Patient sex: F
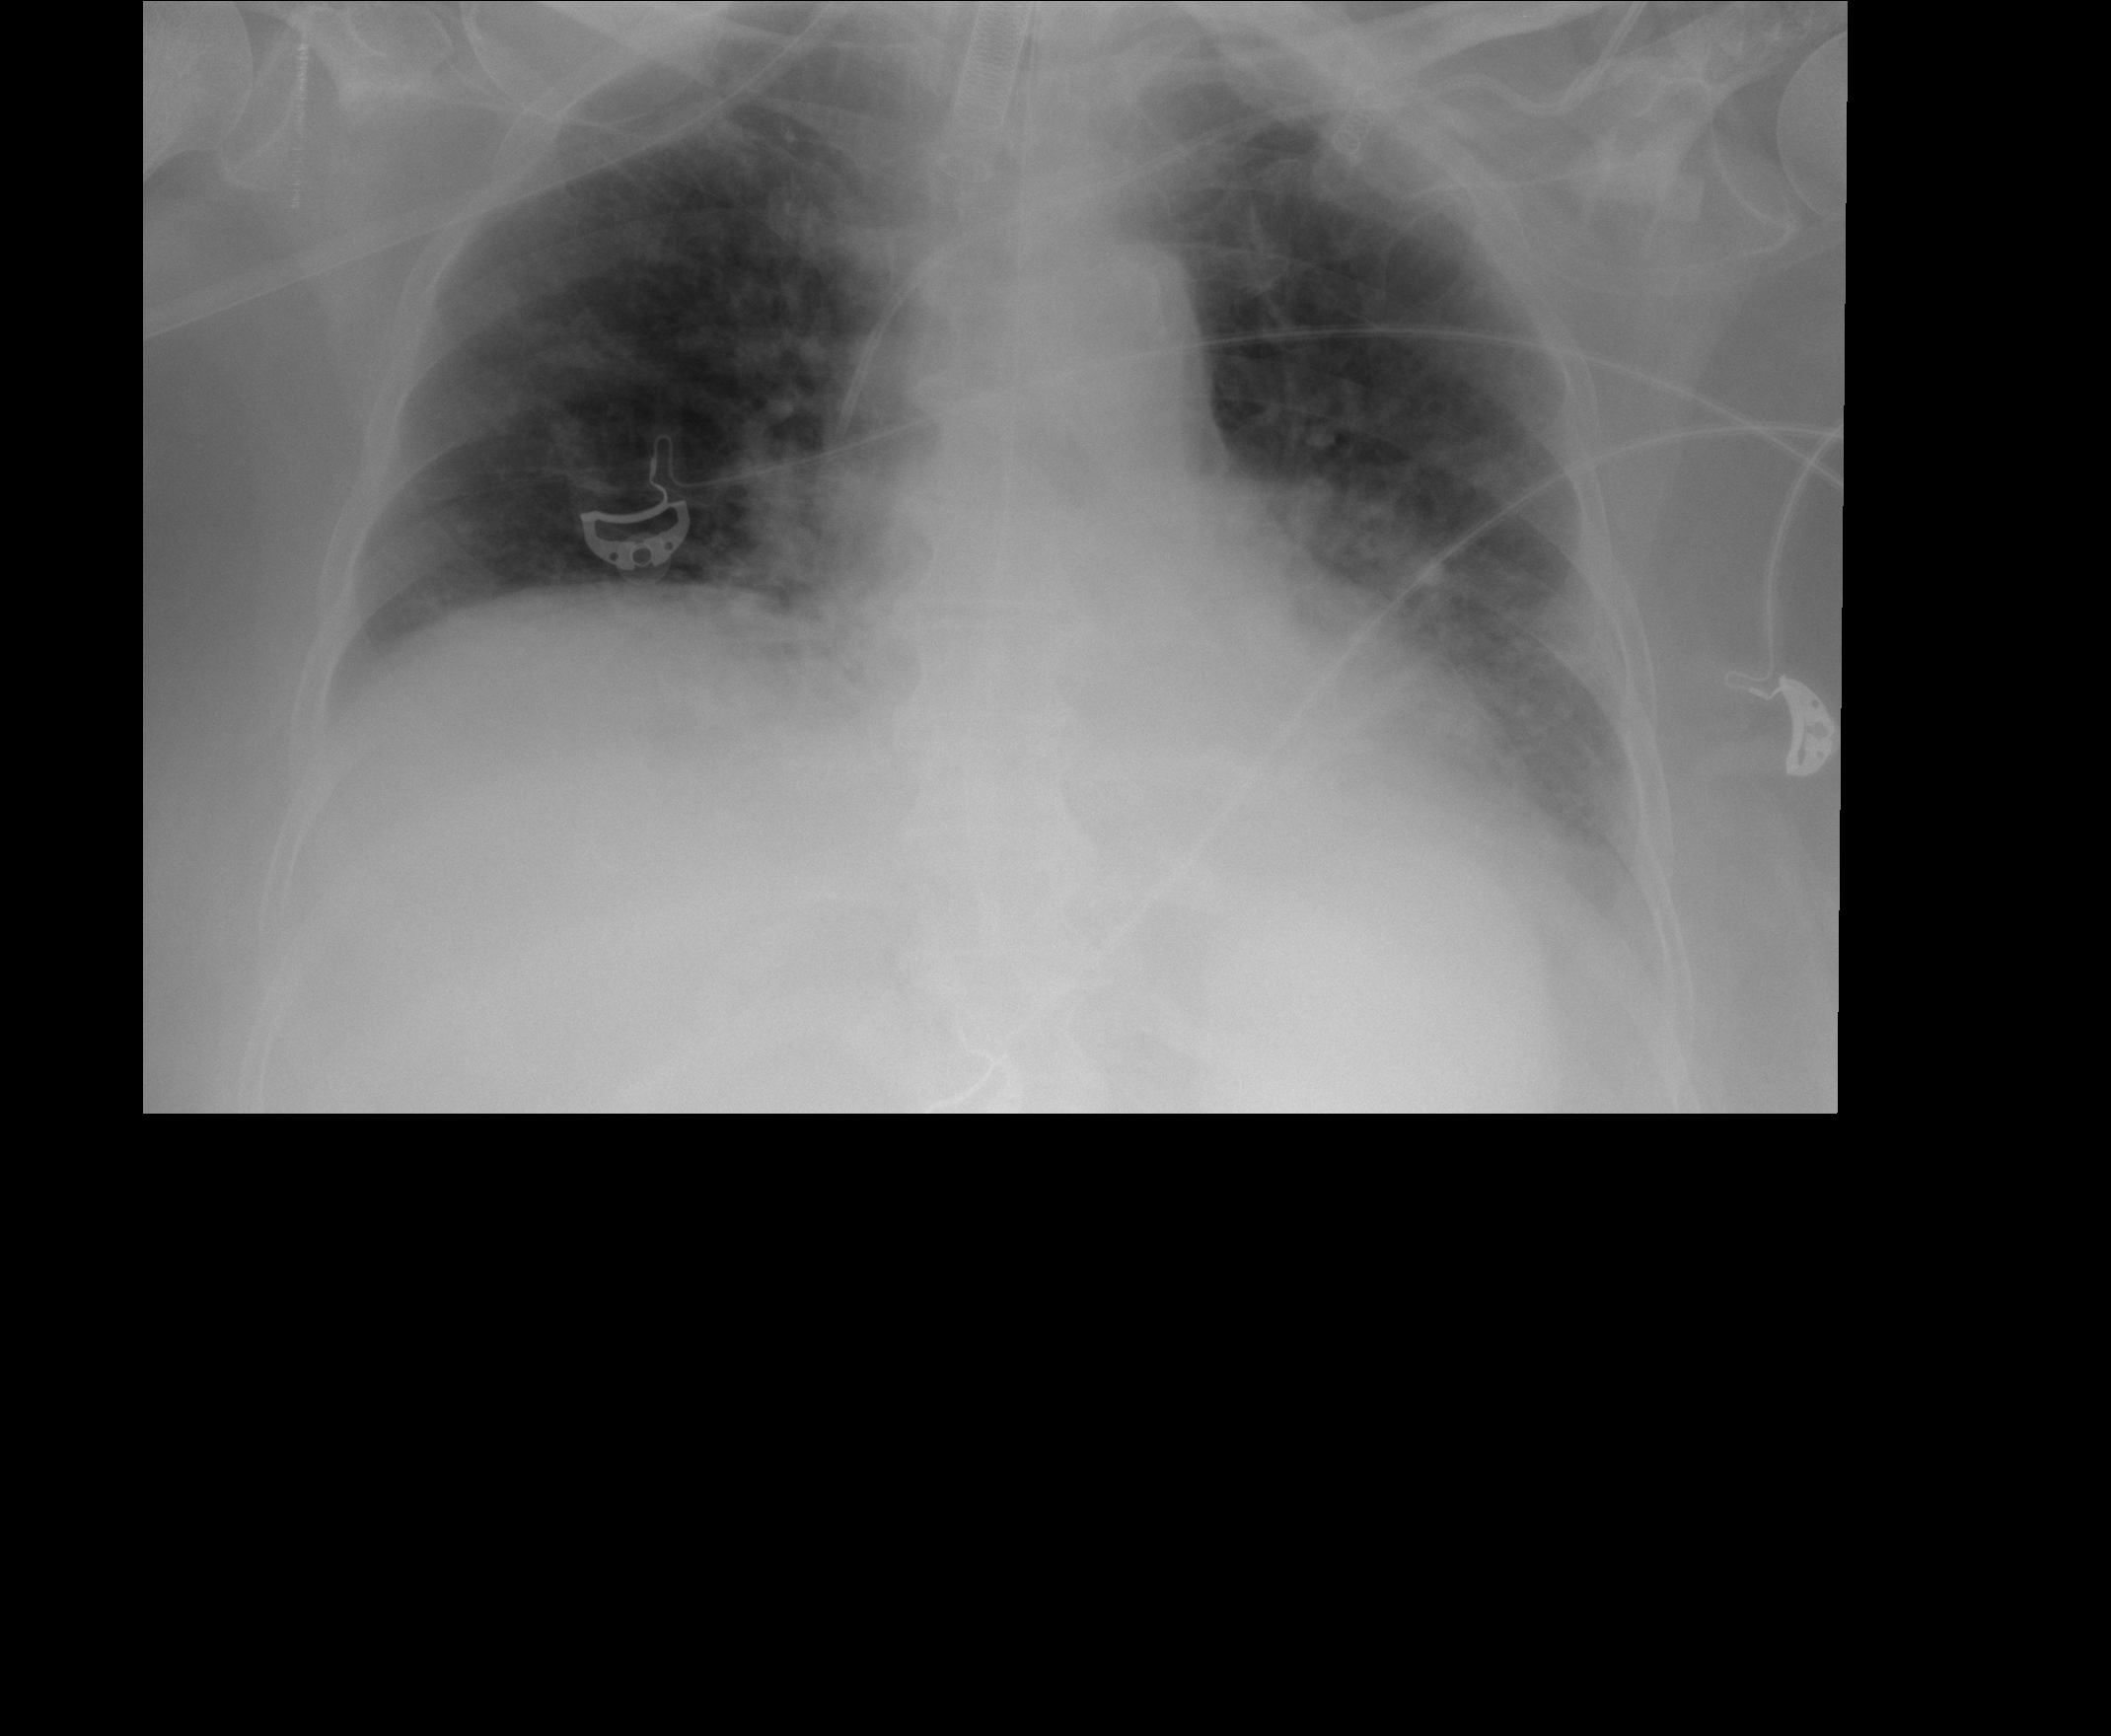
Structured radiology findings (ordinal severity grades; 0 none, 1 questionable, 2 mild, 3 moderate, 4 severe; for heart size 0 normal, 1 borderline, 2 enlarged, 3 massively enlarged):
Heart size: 0
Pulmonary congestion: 2
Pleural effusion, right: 0
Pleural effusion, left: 2
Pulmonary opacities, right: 0
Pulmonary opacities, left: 0
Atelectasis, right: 0
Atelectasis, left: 0